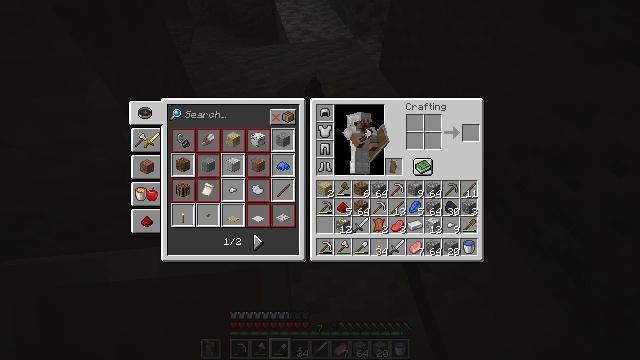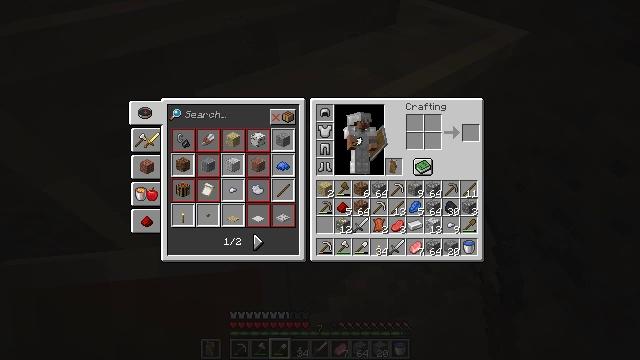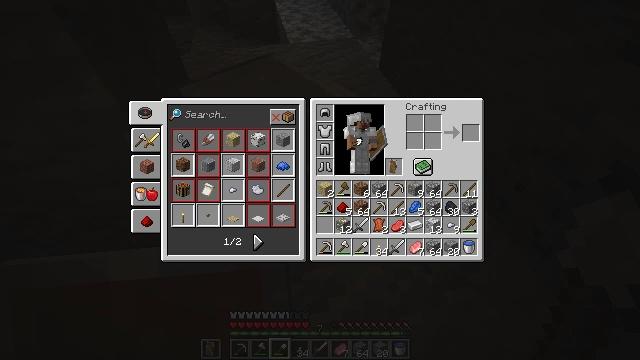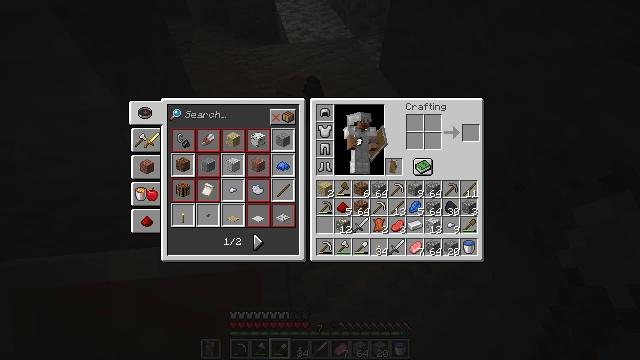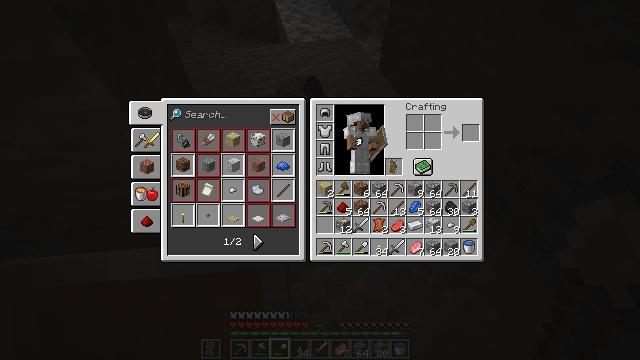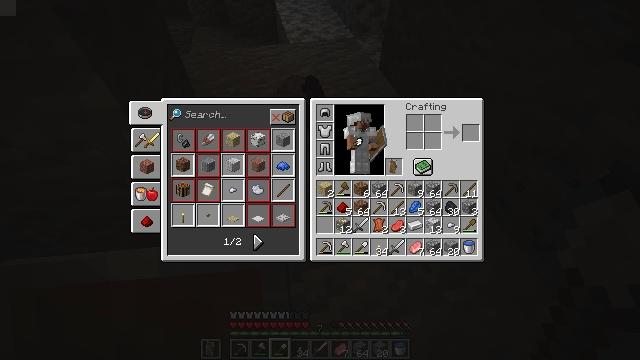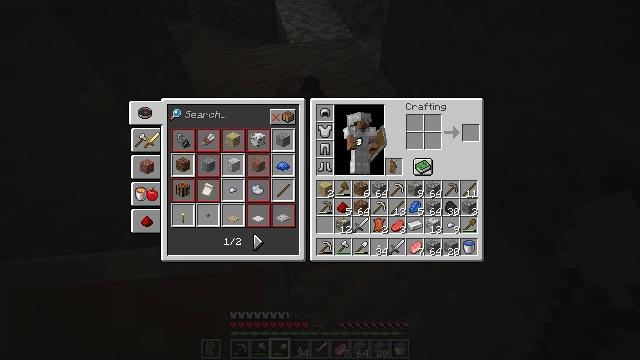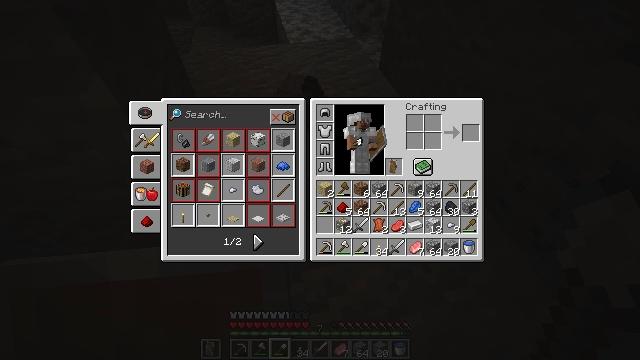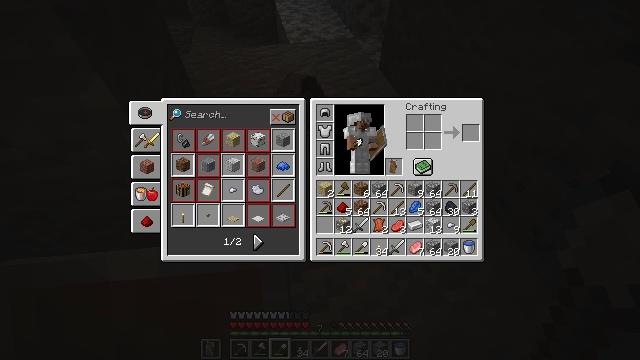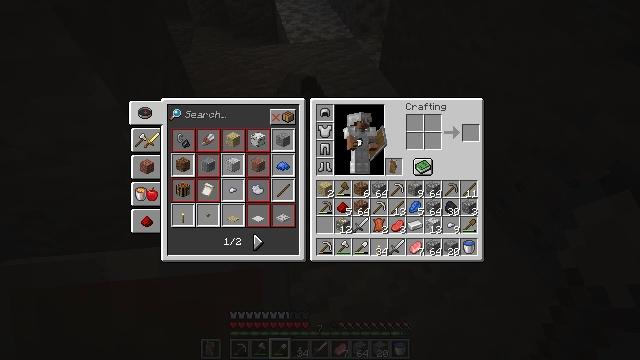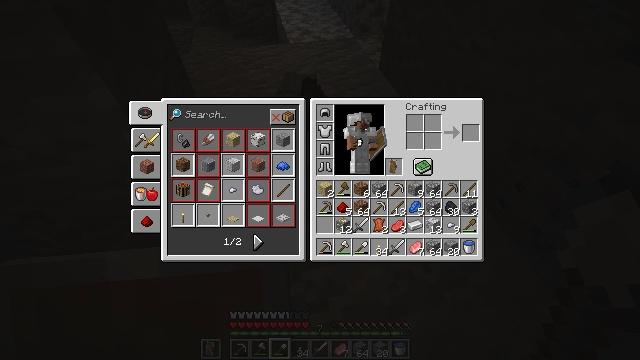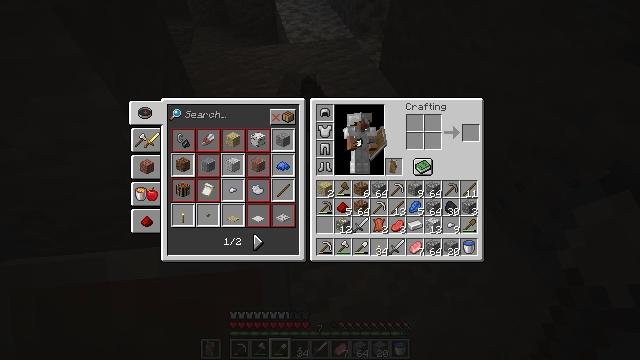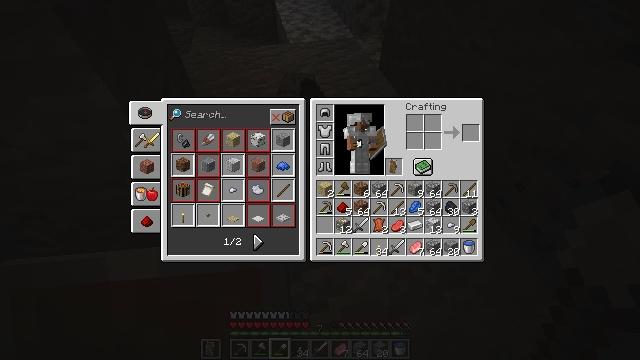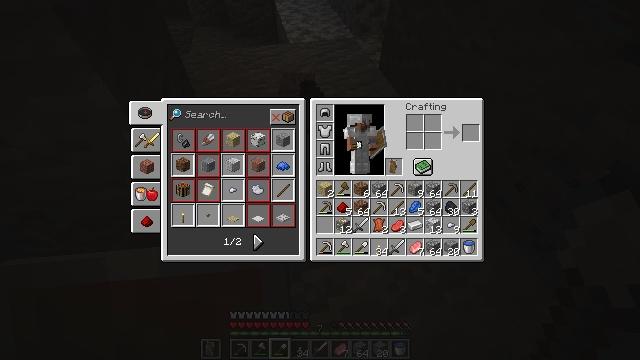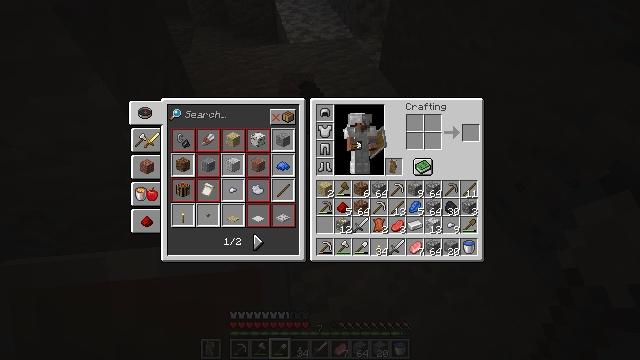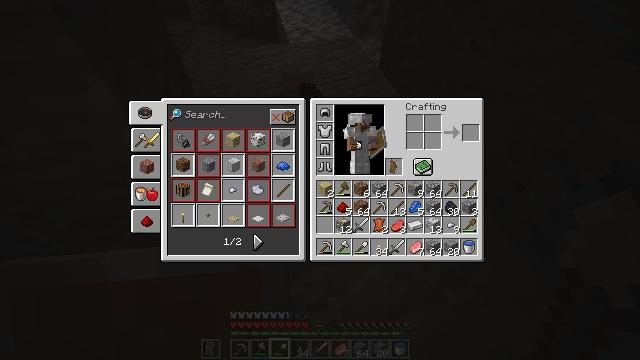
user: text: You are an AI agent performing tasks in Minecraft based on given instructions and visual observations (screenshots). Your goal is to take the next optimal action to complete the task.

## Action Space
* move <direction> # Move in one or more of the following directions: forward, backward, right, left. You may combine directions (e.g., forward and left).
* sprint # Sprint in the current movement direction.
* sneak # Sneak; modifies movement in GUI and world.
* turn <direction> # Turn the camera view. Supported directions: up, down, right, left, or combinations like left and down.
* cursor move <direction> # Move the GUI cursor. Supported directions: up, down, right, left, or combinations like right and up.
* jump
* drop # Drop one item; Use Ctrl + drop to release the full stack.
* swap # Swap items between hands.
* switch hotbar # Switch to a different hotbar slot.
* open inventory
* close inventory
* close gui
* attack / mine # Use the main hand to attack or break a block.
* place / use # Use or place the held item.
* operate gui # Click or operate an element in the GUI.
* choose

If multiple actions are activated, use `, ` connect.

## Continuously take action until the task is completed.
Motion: motion action
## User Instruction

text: Remove a polished andesite from the inventory.
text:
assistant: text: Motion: no_op
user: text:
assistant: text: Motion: no_op
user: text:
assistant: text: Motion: no_op
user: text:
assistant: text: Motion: no_op
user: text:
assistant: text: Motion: no_op
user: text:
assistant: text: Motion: no_op
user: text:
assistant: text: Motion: no_op
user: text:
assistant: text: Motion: no_op
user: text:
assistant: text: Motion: no_op
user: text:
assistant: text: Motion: no_op
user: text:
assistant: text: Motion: cursor move left
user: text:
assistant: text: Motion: cursor move left
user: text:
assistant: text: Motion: no_op
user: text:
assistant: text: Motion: no_op
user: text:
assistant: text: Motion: no_op
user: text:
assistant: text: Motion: no_op
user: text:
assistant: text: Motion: no_op
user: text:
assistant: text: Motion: no_op
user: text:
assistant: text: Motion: no_op
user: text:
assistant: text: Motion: cursor move down
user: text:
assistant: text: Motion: cursor move left and down
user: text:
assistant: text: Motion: no_op
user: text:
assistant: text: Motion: no_op
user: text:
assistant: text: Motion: no_op
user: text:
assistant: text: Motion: no_op
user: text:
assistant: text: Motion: no_op
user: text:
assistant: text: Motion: no_op
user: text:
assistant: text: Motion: no_op
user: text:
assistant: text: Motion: no_op
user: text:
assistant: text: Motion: no_op